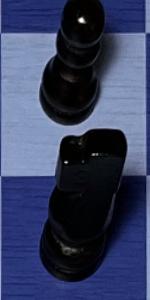
Label: Knight_Black